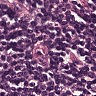
Metastatic tissue present: no